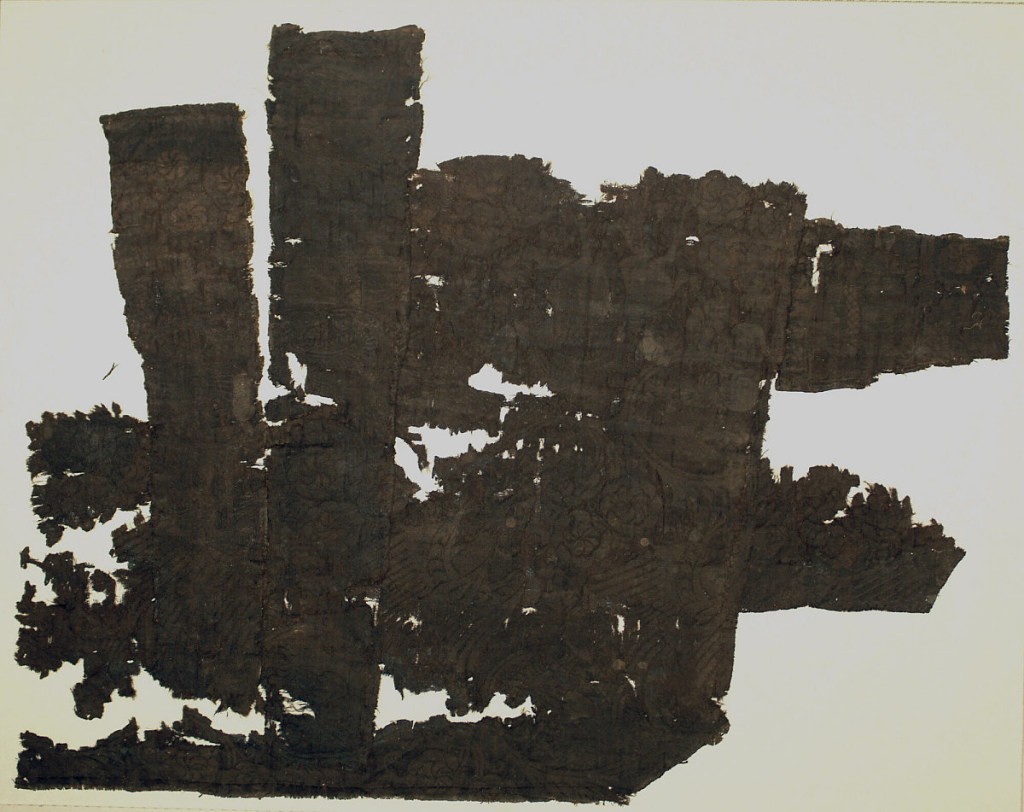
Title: Fragment
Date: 14th century
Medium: silk
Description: Design of swooping birds and monstrous animals. Textile originally had color but has now been dyed black (dark brown).